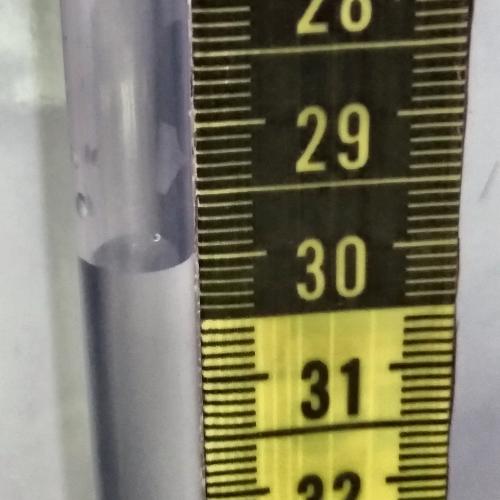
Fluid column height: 30.0 cm